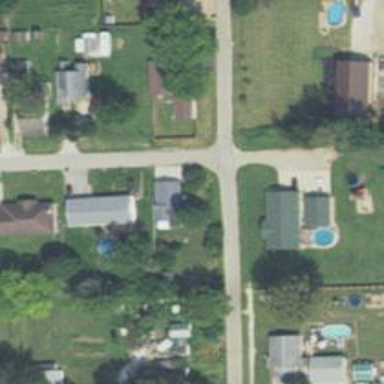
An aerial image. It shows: Residential road.